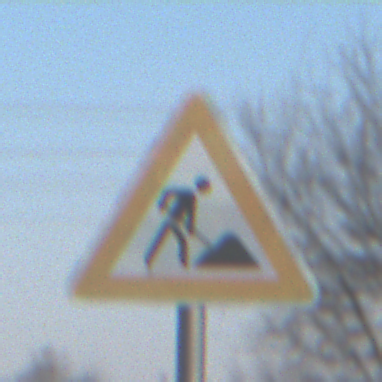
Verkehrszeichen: Arbeitsstelle
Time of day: SunriseSunset
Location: Outdoor (Suburban)
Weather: PartlyCloudy
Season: Winter
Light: Natural